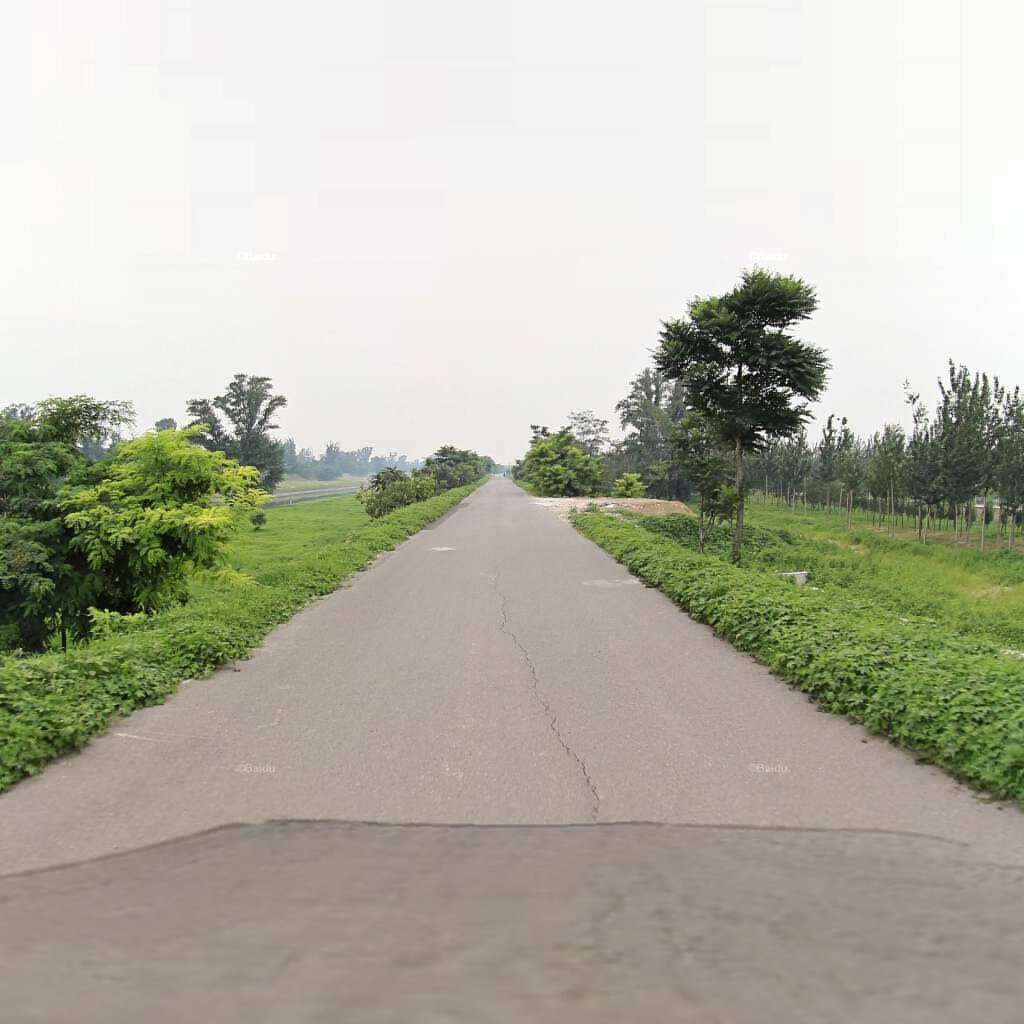
Region: Chaoyang
Road damage annotations: longitudinal crack